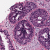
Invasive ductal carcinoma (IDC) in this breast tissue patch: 0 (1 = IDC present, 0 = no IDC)